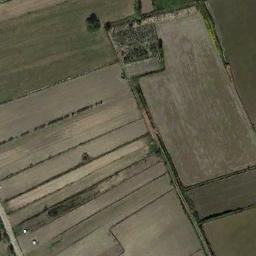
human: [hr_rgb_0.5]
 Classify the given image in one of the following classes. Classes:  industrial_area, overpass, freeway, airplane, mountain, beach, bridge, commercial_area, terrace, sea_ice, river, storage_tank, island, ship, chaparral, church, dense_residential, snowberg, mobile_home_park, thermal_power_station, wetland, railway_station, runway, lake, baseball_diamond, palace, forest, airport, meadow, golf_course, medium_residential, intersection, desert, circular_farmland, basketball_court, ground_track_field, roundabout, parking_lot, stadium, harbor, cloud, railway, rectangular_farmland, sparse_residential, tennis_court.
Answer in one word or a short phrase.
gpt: terrace